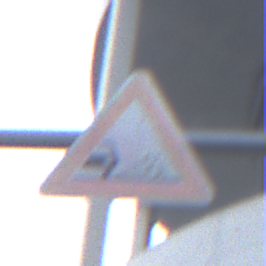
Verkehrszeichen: SplittSchotter
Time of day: SunriseSunset
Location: Outdoor (Urban)
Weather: PartlyCloudy
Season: NotSpecified
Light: Natural